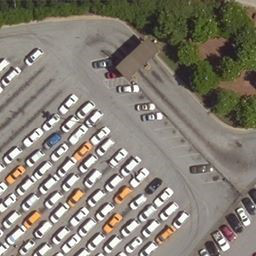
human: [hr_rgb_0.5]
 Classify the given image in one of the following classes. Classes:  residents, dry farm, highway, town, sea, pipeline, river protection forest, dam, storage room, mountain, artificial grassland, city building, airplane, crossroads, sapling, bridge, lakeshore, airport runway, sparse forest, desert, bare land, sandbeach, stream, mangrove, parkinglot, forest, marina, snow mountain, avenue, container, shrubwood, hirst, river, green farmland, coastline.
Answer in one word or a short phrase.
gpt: parkinglot